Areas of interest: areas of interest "Fishing Garden"
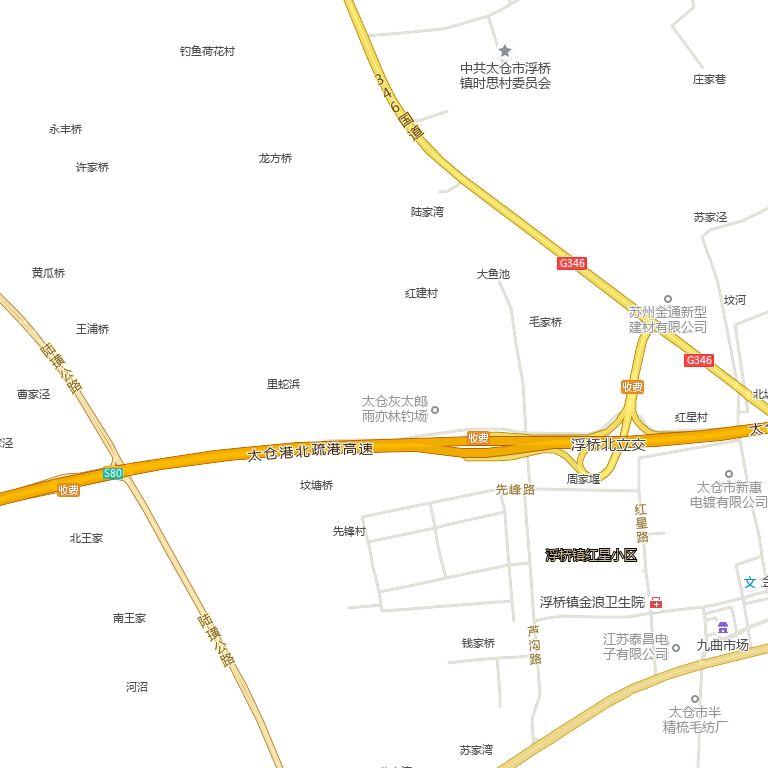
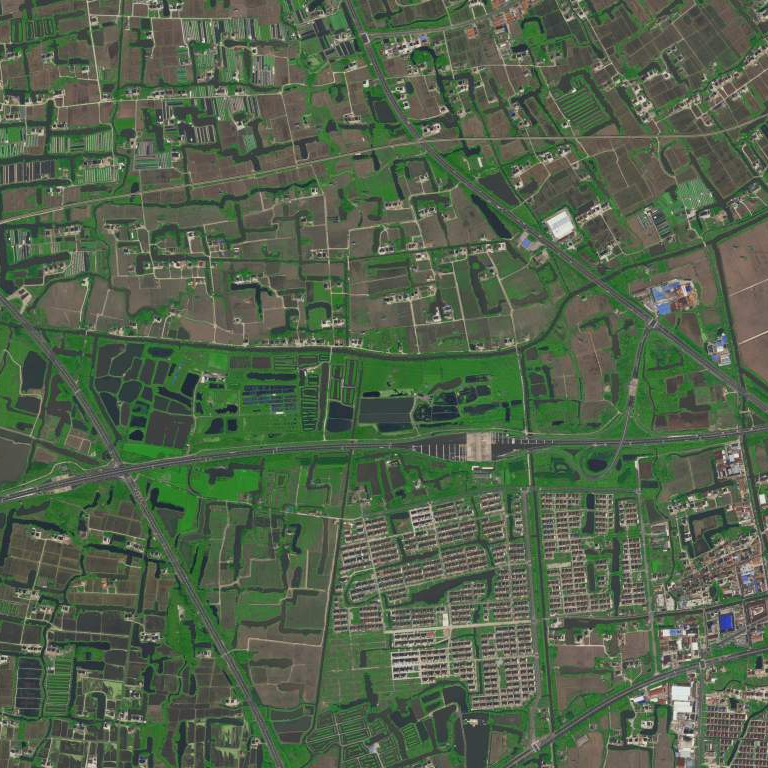